Question: I'm still making the orderform, I've been working on the "save changes function".
By this I mean, if people make changes to the table, they can click on a button and it will update the database (where I get my data from).

"Bestelling toevoegen" is the adding form, if I fill in the form, and click on "Toevoegen" it will display a new record to the table above.
The problem is, I can't seem to save the changes (Wijzigigen opslaan) of "Status".
Here's the full code:
'''
$dbname = "localhost";
$dblogin = "root";
$dbpass = "";
$dbtable = "bestelformulier";
$con=mysqli_connect("$dbname","$dblogin","$dbpass","$dbtable");
// Check connection
if (mysqli_connect_errno())
{
echo "Failed to connect to MySQL: " . mysqli_connect_error();
}
$result = mysqli_query($con,"SELECT * FROM overzicht");
echo "<form name='wijzigen' method='post'>";
echo "<table align='center' width='700px' border='2'>
<tr>
<th>Ordernr</th>
<th>Klantnaam</th>
<th>Productnaam</th>
<th>ProductID</th>
<th>Status</th>
</tr>";
while($row = mysqli_fetch_array($result))
{
$ordernr = $row['ordernr'];
$klantnaam = $row['klantnaam'];
$productnaam = $row['productnaam'];
$productid = $row['productid'];
echo "<tr>";
echo "<td>" . $ordernr . "</td>";
echo "<td width='150px'>" . $klantnaam . "</td>";
echo "<td width='200px'>" . $productnaam . "</td>";
echo "<td>" . $productid . "</td>";
echo "<td><select name='status'>
<option>" . $row['status'] . "</option>";
if($row['status'] != "Niet besteld")
echo "<option value='Niet besteld'>Niet besteld</option>";
if($row['status'] != "Besteld")
echo "<option value='Besteld'>Besteld</option>";
if($row['status'] != "Onderweg naar hoofdlocatie")
echo "<option value='Onderweg naar hoofdlocatie'>Onderweg naar hoofdlocatie</option>";
if($row['status'] != "Onderweg naar vestiging")
echo "<option value='Onderweg naar vestiging'>Onderweg naar vestiging</option>";
if($row['status'] != "Ontvangen")
echo "<option value='Ontvangen'>Ontvangen</option>";
echo "</select></td>";
echo "</tr>";
}
echo "<tr>";
echo "<td></td><td></td><td></td><td></td>";
echo "<td><input type='submit' name='wijzigen' value='Wijzigingen Opslaan'/></td>";
echo "</tr>";
echo "</table>";
echo "</form>";
$status = $_POST['status'];
if(isset($_POST['wijzigen'])) {
$query = mysqli_query("UPDATE overzicht SET status='$status' WHERE ordernr='$ordernr'");
}
mysqli_close($con);
//Table Toevoegen
$con=mysqli_connect("$dbname","$dblogin","$dbpass","$dbtable");
// Check connection
if (mysqli_connect_errno())
{
echo "Failed to connect to MySQL: " . mysqli_connect_error();
}
echo "<br/><br/><br/>";
echo "<h5>Bestelling Toevoegen</h5>";
echo "<form name='toevoegen' method='post'>";
echo "<table width='700px' border='1'>
<tr>
<th>klantnaam</th>
<td><input type='text' name='klantnaam'/></td>
</tr>
<tr>
<th>Productnaam</th>
<td><input type='text' name='productnaam'/></td>
</tr>
<tr>
<th>productid</th>
<td><input type='text' name='productid'/></td>
</tr>
<tr>
<th>Status</th>
<td>
<select name='statusinfo'>
<option value='Niet besteld'>Niet besteld</option>
<option value='Besteld'>Besteld</option>
<option value='Onderweg naar hoofdlocatie'>Onderweg naar hoofdlocatie</option>
<option value='Onderweg naar vestiging'>Onderweg naar vestiging</option>
<option value='Ontvangen'>Ontvangen</option>
<select>
</td>
</tr>
<tr>
<td></td>
<td><input type='submit' name='toevoegen' value='Toevoegen'/></td>
</tr>";
echo "</table>";
$klantnaam = $_POST['klantnaam'];
$productnaam = $_POST['productnaam'];
$productid = $_POST['productid'];
$statusinfo = $_POST['statusinfo'];
if(isset($_POST['toevoegen'])) {
$query = mysqli_query($con,"INSERT INTO overzicht (klantnaam, productnaam, productid, status)
VALUES ('$klantnaam', '$productnaam', '$productid', '$statusinfo')");
$current_url = (empty($_SERVER['HTTPS']) ? "http://" : "https://") . $_SERVER['HTTP_HOST'] . $_SERVER['REQUEST_URI'];
header ('Location: ' . $current_url);
exit ();
}
echo "</form>";
mysqli_close($con);
'''
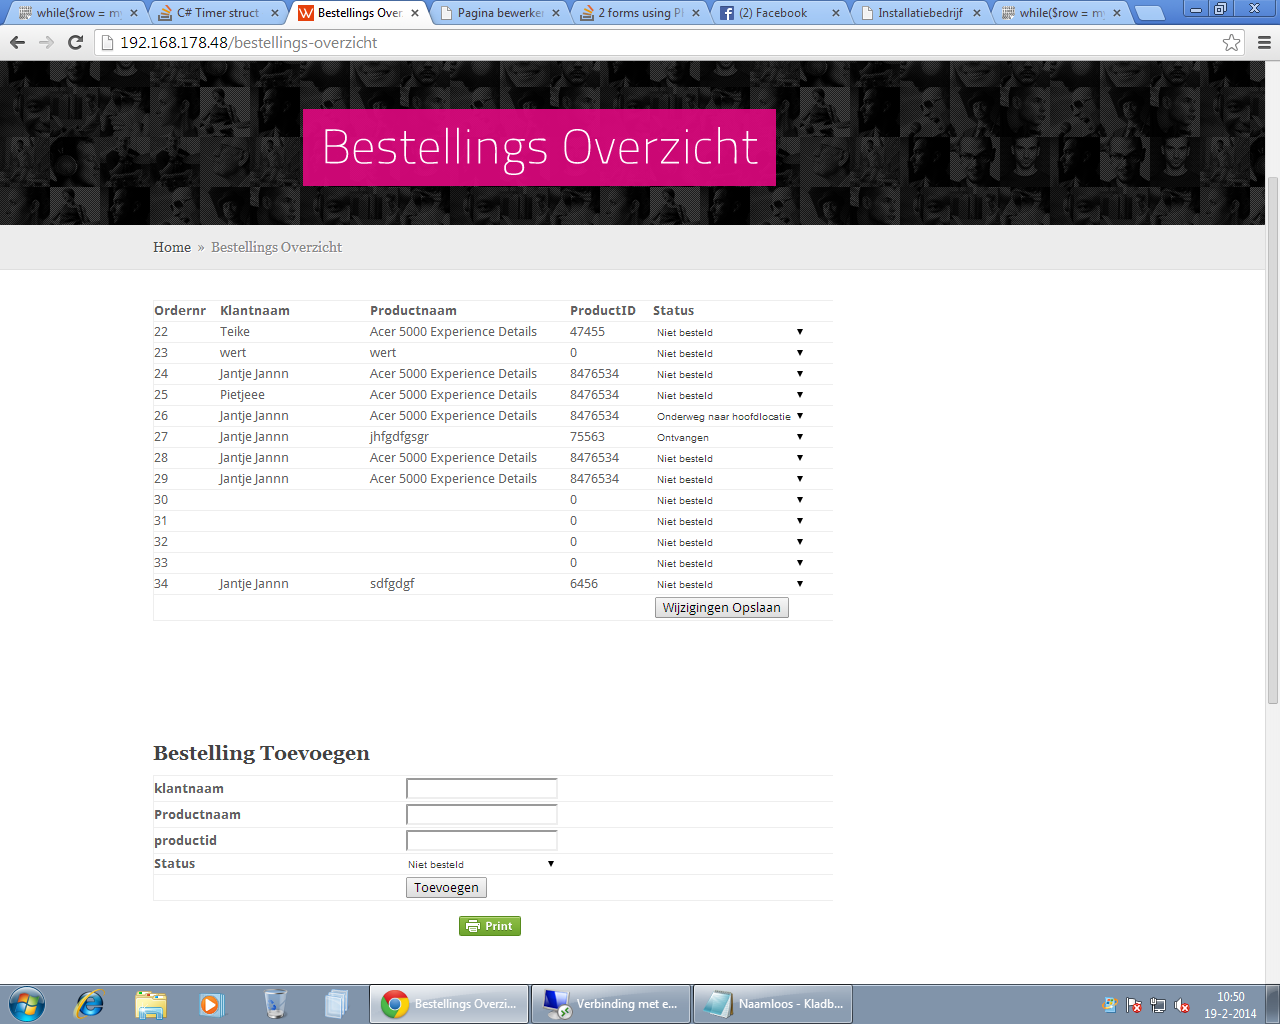
Answer: I believe you are having problems because you are outputting multiple 'select' elements that all have the name 'status'. Try changing this line:
'''
echo "<td><select name='status'>
'''
to:
'''
echo "<td><select name='status[$ordernr]'>
'''
Then you will have an array of status with the keys being the order number. Then change this:
'''
$status = $_POST['status'];
if(isset($_POST['wijzigen'])) {
$query = mysqli_query("UPDATE overzicht SET status='$status' WHERE ordernr='$ordernr'");
}
'''
to:
'''
$statuses = $_POST['status'];
if(isset($_POST['wijzigen'])) {
foreach($statuses as $ordernr => $status)
{
if($status != "")
$query = mysqli_query($con, "UPDATE overzicht SET status='$status' WHERE ordernr='$ordernr'");
}
}
'''